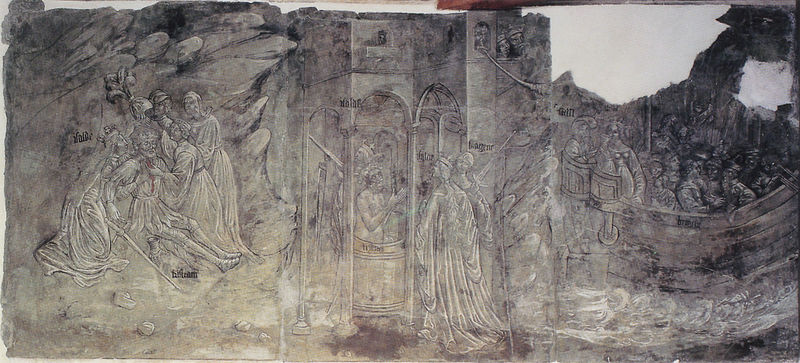
Titel: Schloss Runkelstein, Tristan-Zimmer
Standort: (AUT Tirol), Bozen (EU - AUT - Tirol)
Schlagwörter: himmel, kampf, mann, meer, nackt, umhang, wasser, weiß, frauen, menschen, fenster, frau, grau, männer, szene, säulen, zeichnung, gebäude, gürtel, haus, stein, tod, wind, figur, mantel, gewänder, krone, boot, turm, relief, gischt, schiff, wellen, fels, mauer, grisaille, figuren, rundbogen, könig, soldaten, segeln, bögen, bad, burg, palast, seil, schwarzweiss, schwert, schwerter, helm, fass, ritter, zuber, kaputt, mittelalter, königin, fresko, posaune, taufe, wandbild, manschen, trompete, verletzter, grisalle, zuiber